Interaction volume radius: 5 \u00c5
Interaction volume height: 25 \u00c5
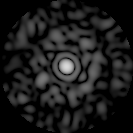
Disorder parameter: 0.8396